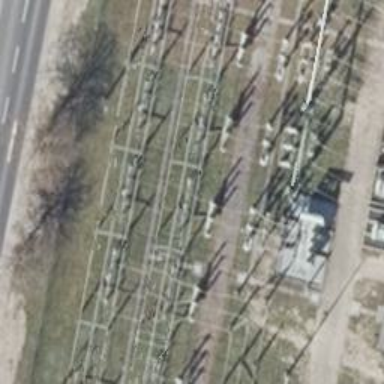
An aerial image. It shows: Power line with three cables in bay configuration.